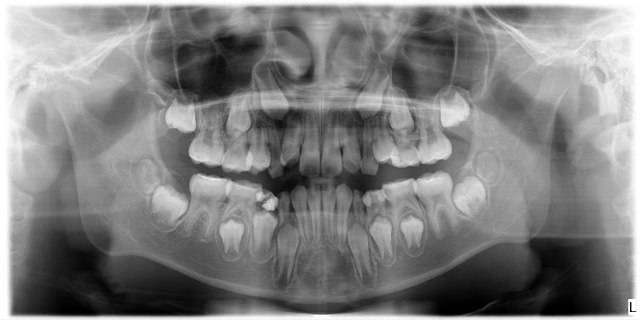
child